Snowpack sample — Buffalo Mountain, Silverthorne, Colorado, USA (1/25/25, 10:11 AM MST)
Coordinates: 39.6222, -106.1139
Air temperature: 22 °F
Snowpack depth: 110 cm
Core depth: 20 cm
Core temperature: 48.2 °F
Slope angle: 12°, slope face: 102°
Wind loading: high
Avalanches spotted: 0
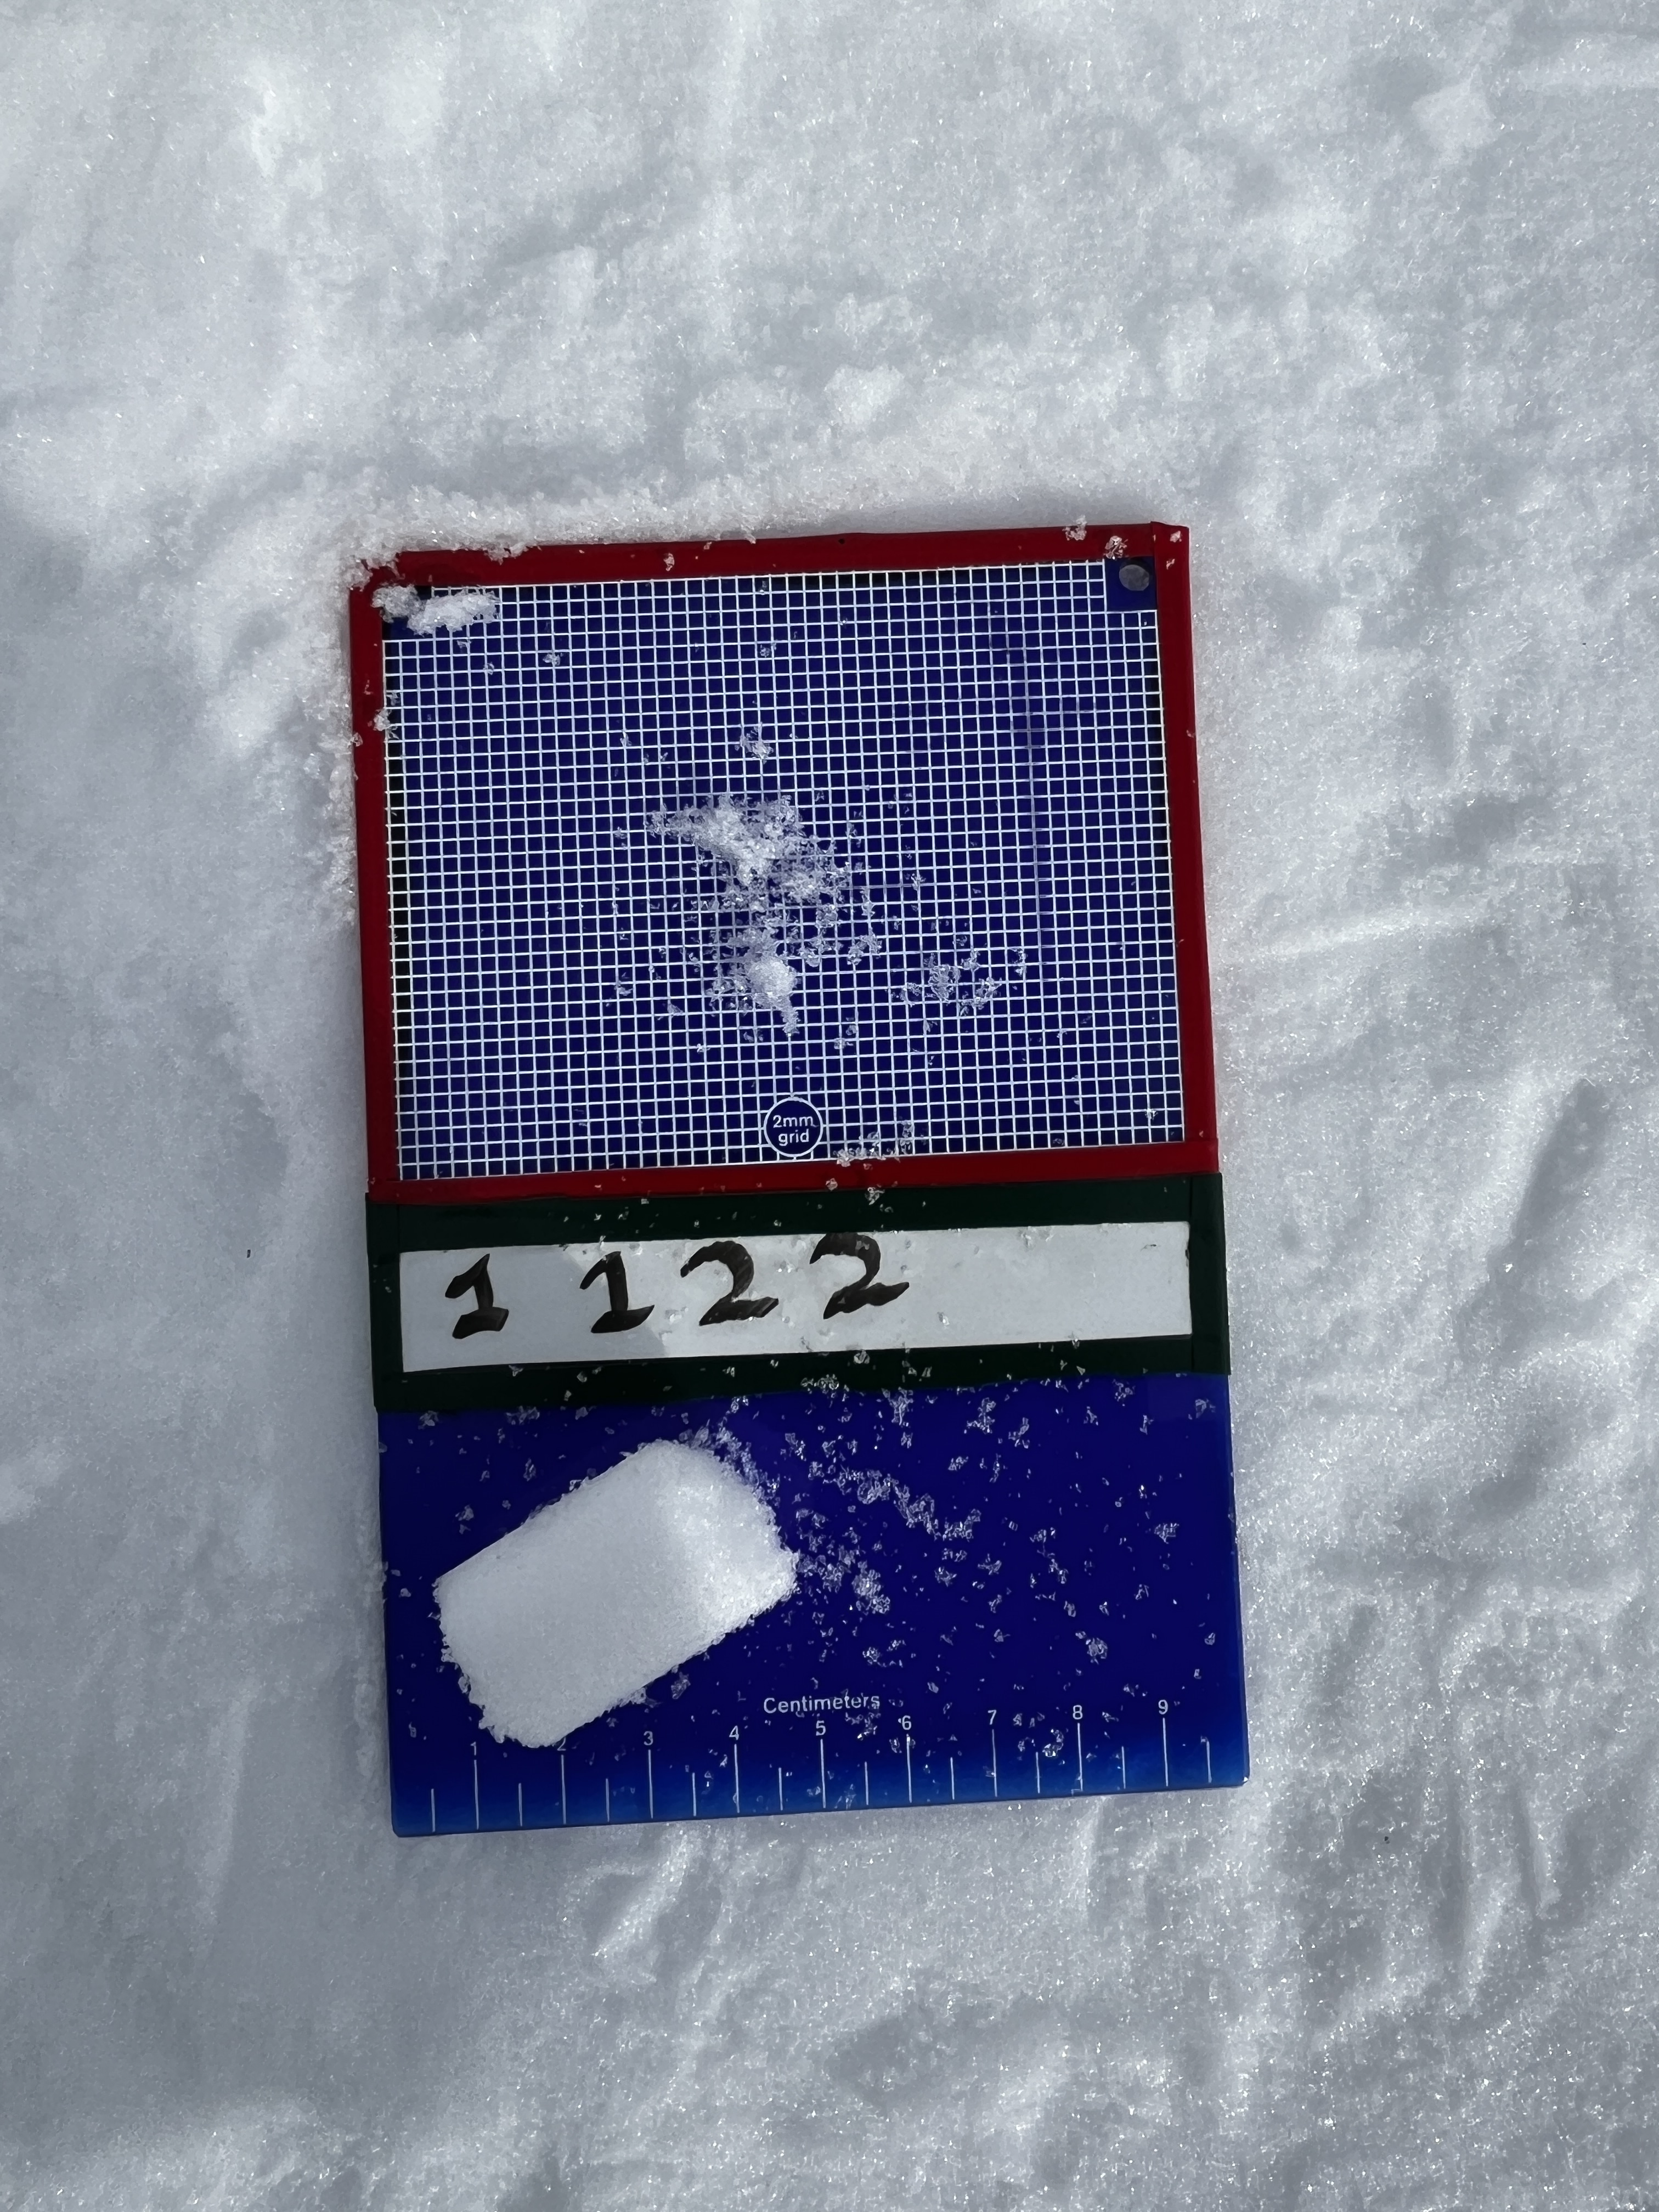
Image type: crystal_card
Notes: No avalanches nearby, collected on the outskirts of a fire break 15 meters from the treeline, on way to Buffalo and Red Mountain